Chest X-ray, PA view. Patient: 46 years old, sex M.
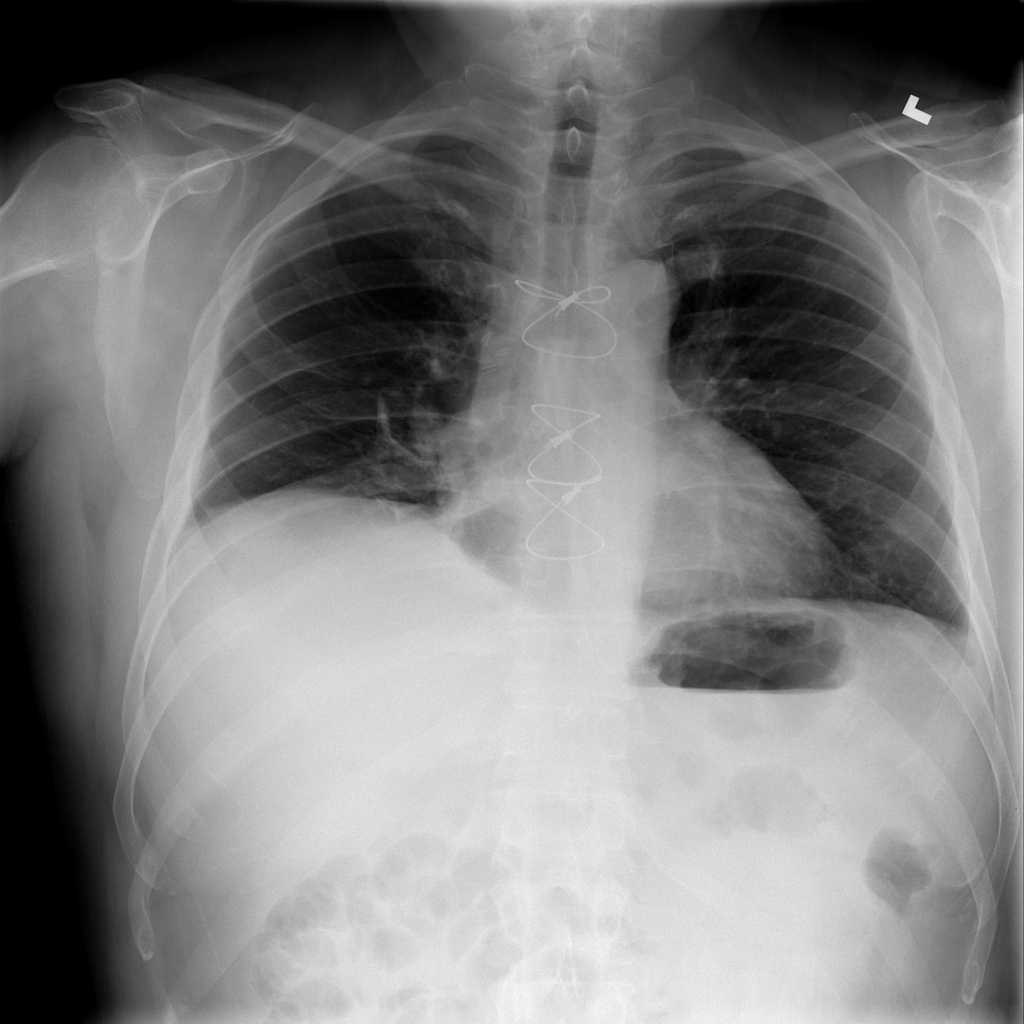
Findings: Infiltration